Question: I am trying to incorporate 2 lists "sections" into a LinearLayout via height weights. The issue that I am having is that, though the container for the "section" is displayed with the proper height (where the background is 'sub_gray'), and the adapter count is correct, the height of my actual list rows is 0 which makes my list appear invisible.
Below is the code that my list rows/items directly work with. 'To avoid the wall of code getting too long, I will include my code for one of the lists seeing as they are both behaving the same.'
'''
<?xml version="1.0" encoding="utf-8"?>
<com.my_project.project.QuickGuideChecklistListItemView
xmlns:android="http://schemas.android.com/apk/res/android"
android:layout_width="match_parent"
android:layout_height="wrap_content"
android:minHeight="50dp"
android:background="@color/sub_gray"
android:orientation="horizontal" >
<CheckBox
android:id="@+id/checkbox_checklist"
android:layout_width="wrap_content"
android:layout_height="wrap_content"
android:layout_margin="5dp"
android:layout_gravity="center"
android:checked="true"
android:clickable="false" />
<TextView
android:id="@+id/text_field"
style="@style/default_text_view"
android:layout_width="match_parent"
android:layout_height="wrap_content"
android:layout_margin="5dp"
android:text="@string/height_wrap_string"/>
</com.my_project.project.QuickGuideChecklistListItemView>
'''
'''
public class QuickGuideChecklistListItemView extends LinearLayout{
private TextView listText;
public QuickGuideChecklistListItemView(Context context) {
super(context);
}
public QuickGuideChecklistListItemView(Context context, AttributeSet attrs) {
super(context, attrs);
}
public QuickGuideChecklistListItemView(Context context, AttributeSet attrs,
int defStyle) {
super(context, attrs, defStyle);
}
public static QuickGuideChecklistListItemView inflate(ViewGroup parent) {
LayoutInflater inflater = (LayoutInflater) parent.getContext().
getSystemService(Context.LAYOUT_INFLATER_SERVICE);
QuickGuideChecklistListItemView itemView = (QuickGuideChecklistListItemView)
inflater.inflate(R.layout.layout_quick_guide_checklist_item, parent, false);
return itemView;
}
@Override
public void onFinishInflate(){
super.onFinishInflate();
listText = (TextView) findViewById(R.id.text_field);
}
public void setText(String text){
listText.setText(text);
}
}
'''
Now I take the above code and use it within my activity to create a list (recall; there are actually two lists in my activity, constructed similarly, and both resulting in row heights of 0).
'''
public class QuickGuideDetailActivity extends NavigationDrawerActivity implements OnClickListener{
private final String TAG = getClass().getSimpleName();
private QuickGuideModel selectedQuickGuide;
private QuickGuideChecklistAdapter checklistAdapter;
private QuickGuideTipAdapter tipsAdapter;
private TextView quickGuidesTitle, quickGuidesDescription, inflaterButton;
@Override
public void onCreate(Bundle savedInstanceState) {
super.onCreate(savedInstanceState);
selectedQuickGuide = QuickGuidesActivity.selectedQuickGuide;
buildLists();
}
@Override
protected int getLayoutId(){
return R.layout.sub_activity_quick_guide;
}
public void checkAdapterSize(View v){
String checklistString = (checklistAdapter == null)? "null": "" + checklistAdapter.getCount();
String tipString = (tipsAdapter == null)? "null": "" + tipsAdapter.getCount();
Toast.makeText(this, checklistString + " : " + tipString,
Toast.LENGTH_SHORT).show();
}
private void buildLists(){
TextView checklistTitle = (TextView) findViewById(R.id.checklist_title_bar);
checklistTitle.setText(getResources().getString(R.string.title_checklist));
ArrayList<String> checklistStrings = new ArrayList<String>();
for(Object guide : selectedQuickGuide.checklist){
checklistStrings.add((String) guide.toString());
}
checklistAdapter = new QuickGuideChecklistAdapter(checklistStrings);
ListView checklist = (ListView) findViewById(R.id.checklist_list);
checklist.setAdapter(checklistAdapter);
Log.d(TAG, "List Size - Checklist = " + selectedQuickGuide.checklist.length);
TextView tipsTitle = (TextView) findViewById(R.id.tips_title_bar);
tipsTitle.setText(getResources().getString(R.string.title_tips));
tipsAdapter = new QuickGuideTipAdapter(selectedQuickGuide.topTips);
ListView tips = (ListView) findViewById(R.id.tips_list);
tips.setAdapter(tipsAdapter);
Log.d(TAG, "List Size - Tips = " + selectedQuickGuide.topTips.length);
}
}
'''
'''
<?xml version="1.0" encoding="utf-8"?>
<android.support.v4.widget.DrawerLayout xmlns:android="http://schemas.android.com/apk/res/android"
xmlns:app="http://schemas.android.com/apk/res-auto"
android:id="@+id/nav_drawer_layout"
android:layout_width="match_parent"
android:layout_height="match_parent" >
<LinearLayout
style="@style/default_container"
android:layout_margin="15dp"
android:orientation="vertical" >
<include
android:id="@+id/expandable_section"
layout="@layout/section_expandable_details" />
<LinearLayout
style="@style/default_container"
android:orientation="vertical"
android:weightSum="2">
<LinearLayout
android:id="@+id/checklist_section"
android:layout_width="match_parent"
android:layout_height="0dp"
android:layout_weight="1"
android:layout_marginBottom="8dp"
android:background="@color/sub_gray"
android:onClick="checkAdapterSize" >
<View
android:layout_width="1dp"
android:layout_height="15dp" />
<TextView
android:id="@+id/checklist_title_bar"
style="@style/default_label_text_view"
android:background="@color/random_blue"
android:text="@string/loading" />
<ListView
android:id="@+id/checklist_list"
android:layout_width="match_parent"
android:layout_height="match_parent"
android:divider="@color/off_white"
android:dividerHeight="1dp" />
</LinearLayout>
<LinearLayout
android:id="@+id/tips_list_section"
android:layout_width="match_parent"
android:layout_height="0dp"
android:layout_weight="1"
android:layout_marginTop="7dp"
android:background="@color/sub_gray"
android:onClick="checkAdapterSize" >
<View
android:layout_width="1dp"
android:layout_height="15dp" />
<TextView
android:id="@+id/tips_title_bar"
style="@style/default_label_text_view"
android:background="@color/random_blue"
android:text="@string/loading" />
<ListView
android:id="@+id/tips_list"
android:layout_width="match_parent"
android:layout_height="match_parent"
android:divider="@color/off_white"
android:dividerHeight="1dp" />
</LinearLayout>
</LinearLayout>
</LinearLayout>
<RelativeLayout
android:id="@+id/main_container"
android:layout_width="match_parent"
android:layout_height="match_parent" />
<ListView
android:id="@+id/nav_drawer_list_view"
android:layout_width="@dimen/drawer_width"
android:layout_height="match_parent"
android:layout_gravity="start"
android:background="@android:color/white" />
</android.support.v4.widget.DrawerLayout>
'''
'''
public class QuickGuideChecklistAdapter extends BaseAdapter{
private ArrayList<String> guides;
private List<Boolean> checklistItemTicked = new ArrayList<Boolean>();
public QuickGuideChecklistAdapter(ArrayList<String> guides){
this.guides = guides;
for(int i = 0; i < guides.size(); i++)
checklistItemTicked.add(false);
}
@Override
public int getCount() {
return guides.size();
}
@Override
public String getItem(int position) {
if(position < 0 || position >= guides.size())
throw new IndexOutOfBoundsException("Position is out of range of list with size " + guides.size());
return guides.get(position);
}
@Override
public long getItemId(int position) {
return 0;
}
@Override
public View getView(int position, View convertView, ViewGroup parent) {
QuickGuideChecklistListItemView itemView = (QuickGuideChecklistListItemView)convertView;
if (null == itemView)
itemView = QuickGuideChecklistListItemView.inflate(parent);
itemView.setText(guides.get(position));
Log.d(getClass().getSimpleName(), "Setting text to " + guides.get(position) + " in position " + position);
return itemView;
}
}
'''
Sorry for the wall of code, but I have tried adjusting everything and just can't seem to get anything to work. So just as a final bit:
1. The adapters are set, getCount() returns the valid count of items in the list and clicking on the layouts in order to call checkAdapterSize() also results in a Toast with the proper values.
2. The first view is "inflated" but results in a view height of 0.
3. The container layouts for my list "sections" (checklist_section in sub_activity_quick_guide for example) have a height which can be seen by the sub_gray background.
I have tried changing height attributes from match_parent to wrap_content and vice versa with no luck. I have tried explicitly declaring a minHeight for my list items and all that good stuff. I just can't seem to ever get a list row item to actually inflate.

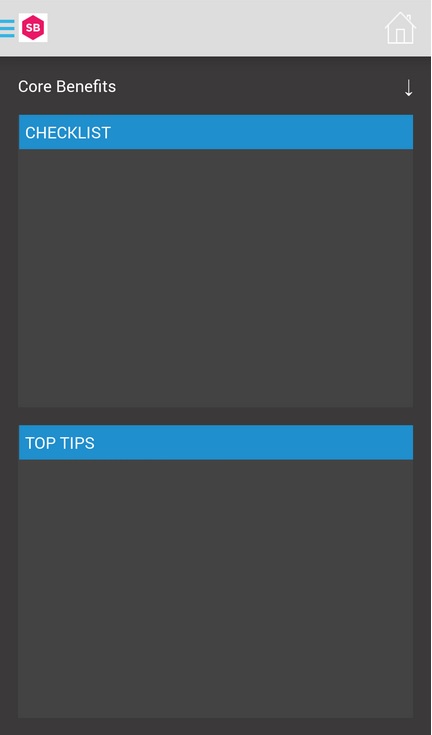
Answer: Funny how I always manage to figure out an answer to my own questions right after I post a question on SO after days of trying :P
Anyway, 'the issue was in placing my ListViews inside of LinearLayouts with heights determined by weight.' I removed the LinearLayout wrappers for my "sections" and applied the weights to my ListViews directly, voila... good to go.
'''
<?xml version="1.0" encoding="utf-8"?>
<android.support.v4.widget.DrawerLayout xmlns:android="http://schemas.android.com/apk/res/android"
xmlns:app="http://schemas.android.com/apk/res-auto"
android:id="@+id/nav_drawer_layout"
android:layout_width="match_parent"
android:layout_height="match_parent" >
<LinearLayout
style="@style/default_container"
android:layout_margin="15dp"
android:orientation="vertical"
android:weightSum="2" >
<include
android:id="@+id/expandable_section"
layout="@layout/section_expandable_details" />
<View
android:layout_width="1dp"
android:layout_height="15dp" />
<TextView
android:id="@+id/checklist_title_bar"
style="@style/default_label_text_view"
android:background="@color/random_blue"
android:text="@string/loading" />
<ListView
android:id="@+id/checklist_list"
android:layout_width="match_parent"
android:layout_height="0dp"
android:layout_weight="1"
android:divider="@color/off_white"
android:dividerHeight="1dp" />
<View
android:layout_width="1dp"
android:layout_height="15dp" />
<TextView
android:id="@+id/tips_title_bar"
style="@style/default_label_text_view"
android:background="@color/random_blue"
android:text="@string/loading" />
<ListView
android:id="@+id/tips_list"
android:layout_width="match_parent"
android:layout_height="0dp"
android:layout_weight="1"
android:divider="@color/off_white"
android:dividerHeight="1dp" />
</LinearLayout>
<RelativeLayout
android:id="@+id/main_container"
android:layout_width="match_parent"
android:layout_height="match_parent" />
<ListView
android:id="@+id/nav_drawer_list_view"
android:layout_width="@dimen/drawer_width"
android:layout_height="match_parent"
android:layout_gravity="start"
android:background="@android:color/white" />
</android.support.v4.widget.DrawerLayout>
'''
Hope it helps someone in the future, didn't realize weights would mess with it like that but apparently ListViews don't like weighted containers.